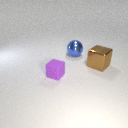
small purple rubber cube to the left of large brown metal cube